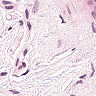
Metastatic tissue present: no